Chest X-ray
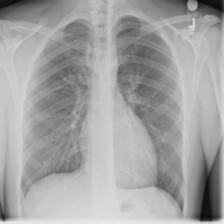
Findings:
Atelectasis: negative
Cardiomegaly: negative
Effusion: negative
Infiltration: negative
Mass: negative
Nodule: negative
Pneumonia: negative
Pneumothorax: negative
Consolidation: negative
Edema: negative
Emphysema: negative
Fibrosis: negative
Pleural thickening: negative
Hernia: negative